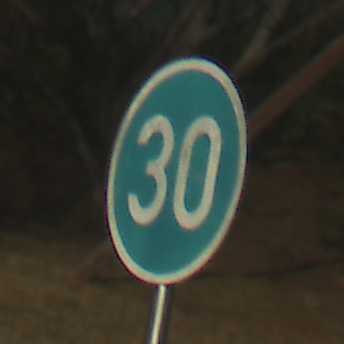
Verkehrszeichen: VorgeschriebeneMindestgeschwindigkeit
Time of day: SunriseSunset
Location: Outdoor (Nature)
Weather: Clear
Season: NotSpecified
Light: Natural